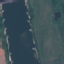
Land use / land cover: River